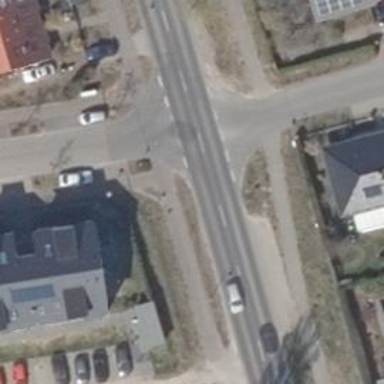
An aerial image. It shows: Unmarked crossing on the road.